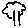
Label: tree